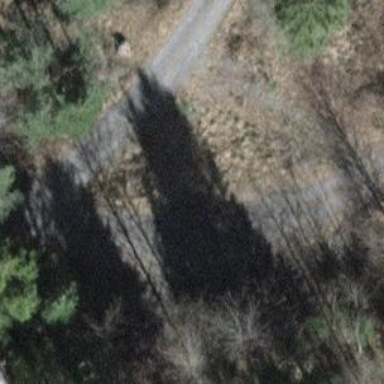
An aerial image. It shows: Gravel track with grade2 tracktype.